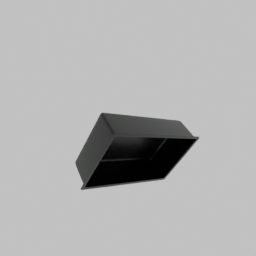
Label: appliances